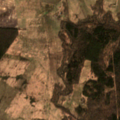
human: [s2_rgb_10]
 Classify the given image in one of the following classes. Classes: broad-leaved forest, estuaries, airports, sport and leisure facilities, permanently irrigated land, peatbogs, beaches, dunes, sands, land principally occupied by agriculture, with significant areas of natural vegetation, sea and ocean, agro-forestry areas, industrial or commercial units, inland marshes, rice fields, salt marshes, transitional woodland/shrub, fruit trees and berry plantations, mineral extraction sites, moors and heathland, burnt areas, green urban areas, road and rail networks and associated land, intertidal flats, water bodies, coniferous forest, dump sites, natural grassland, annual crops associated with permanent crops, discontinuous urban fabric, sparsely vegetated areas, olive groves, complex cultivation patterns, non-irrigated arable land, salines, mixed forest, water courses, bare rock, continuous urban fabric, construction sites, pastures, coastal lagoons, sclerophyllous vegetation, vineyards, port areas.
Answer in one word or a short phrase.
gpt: non-irrigated arable land, pastures, land principally occupied by agriculture, with significant areas of natural vegetation, broad-leaved forest, coniferous forest